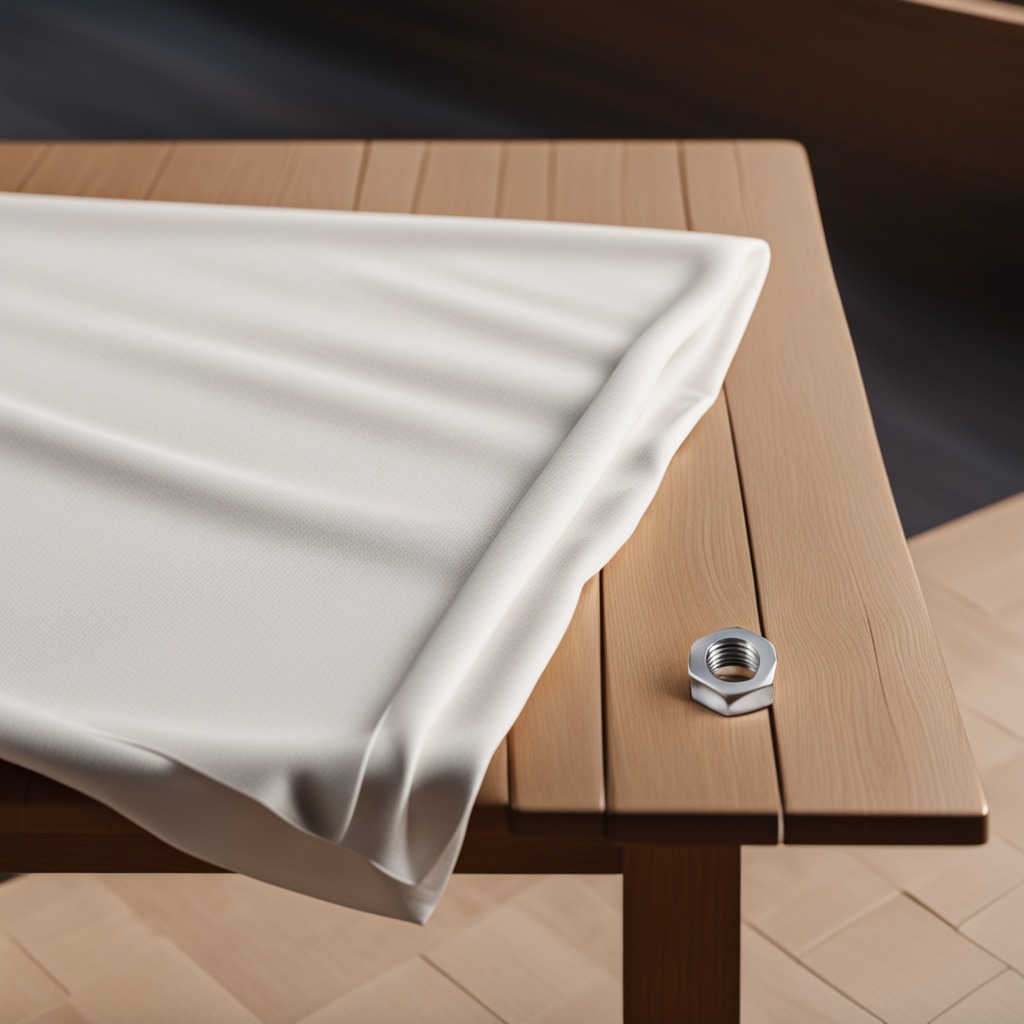
A metal nut lies on the wooden table in an outdoor workshop during daytime bright natural light soft shadows worn but beneath the cloth.